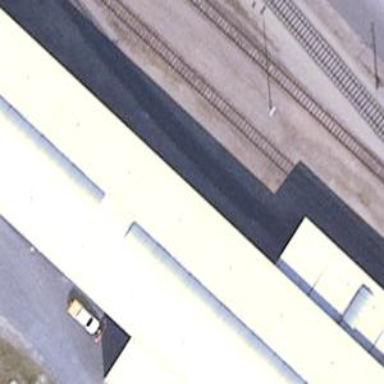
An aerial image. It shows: Railway yard in service.